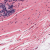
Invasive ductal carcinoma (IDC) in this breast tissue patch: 0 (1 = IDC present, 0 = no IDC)